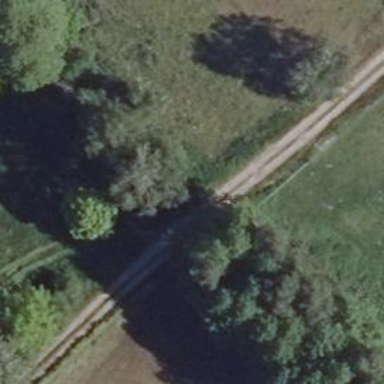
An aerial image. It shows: Culvert tunnel.